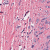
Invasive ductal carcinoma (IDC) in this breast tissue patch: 1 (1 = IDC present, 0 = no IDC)